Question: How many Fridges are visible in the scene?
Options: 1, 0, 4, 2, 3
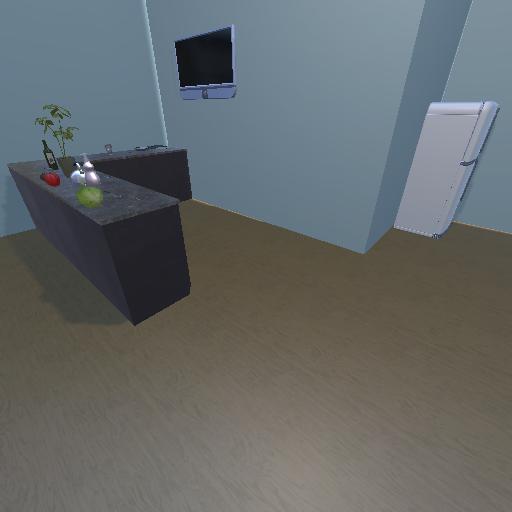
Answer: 1